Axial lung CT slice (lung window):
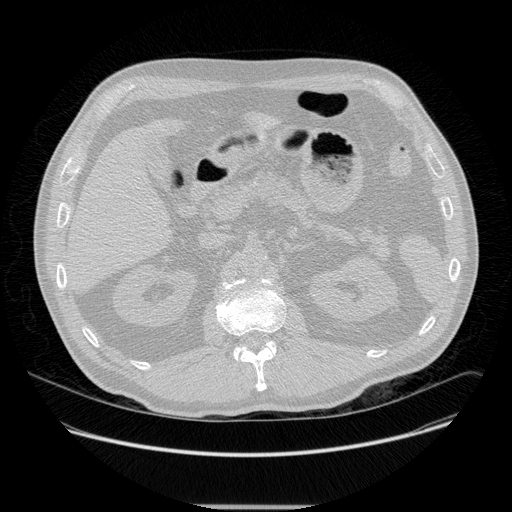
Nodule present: no